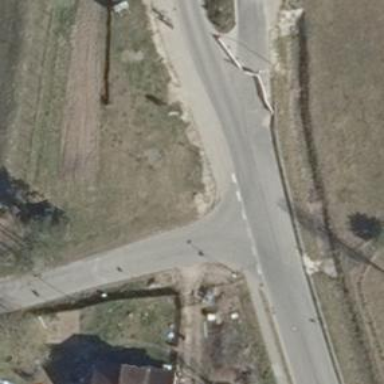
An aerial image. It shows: Unmarked crossing on the road.